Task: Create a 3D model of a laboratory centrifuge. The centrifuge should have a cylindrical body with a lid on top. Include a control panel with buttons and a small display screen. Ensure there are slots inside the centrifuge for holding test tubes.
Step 372:
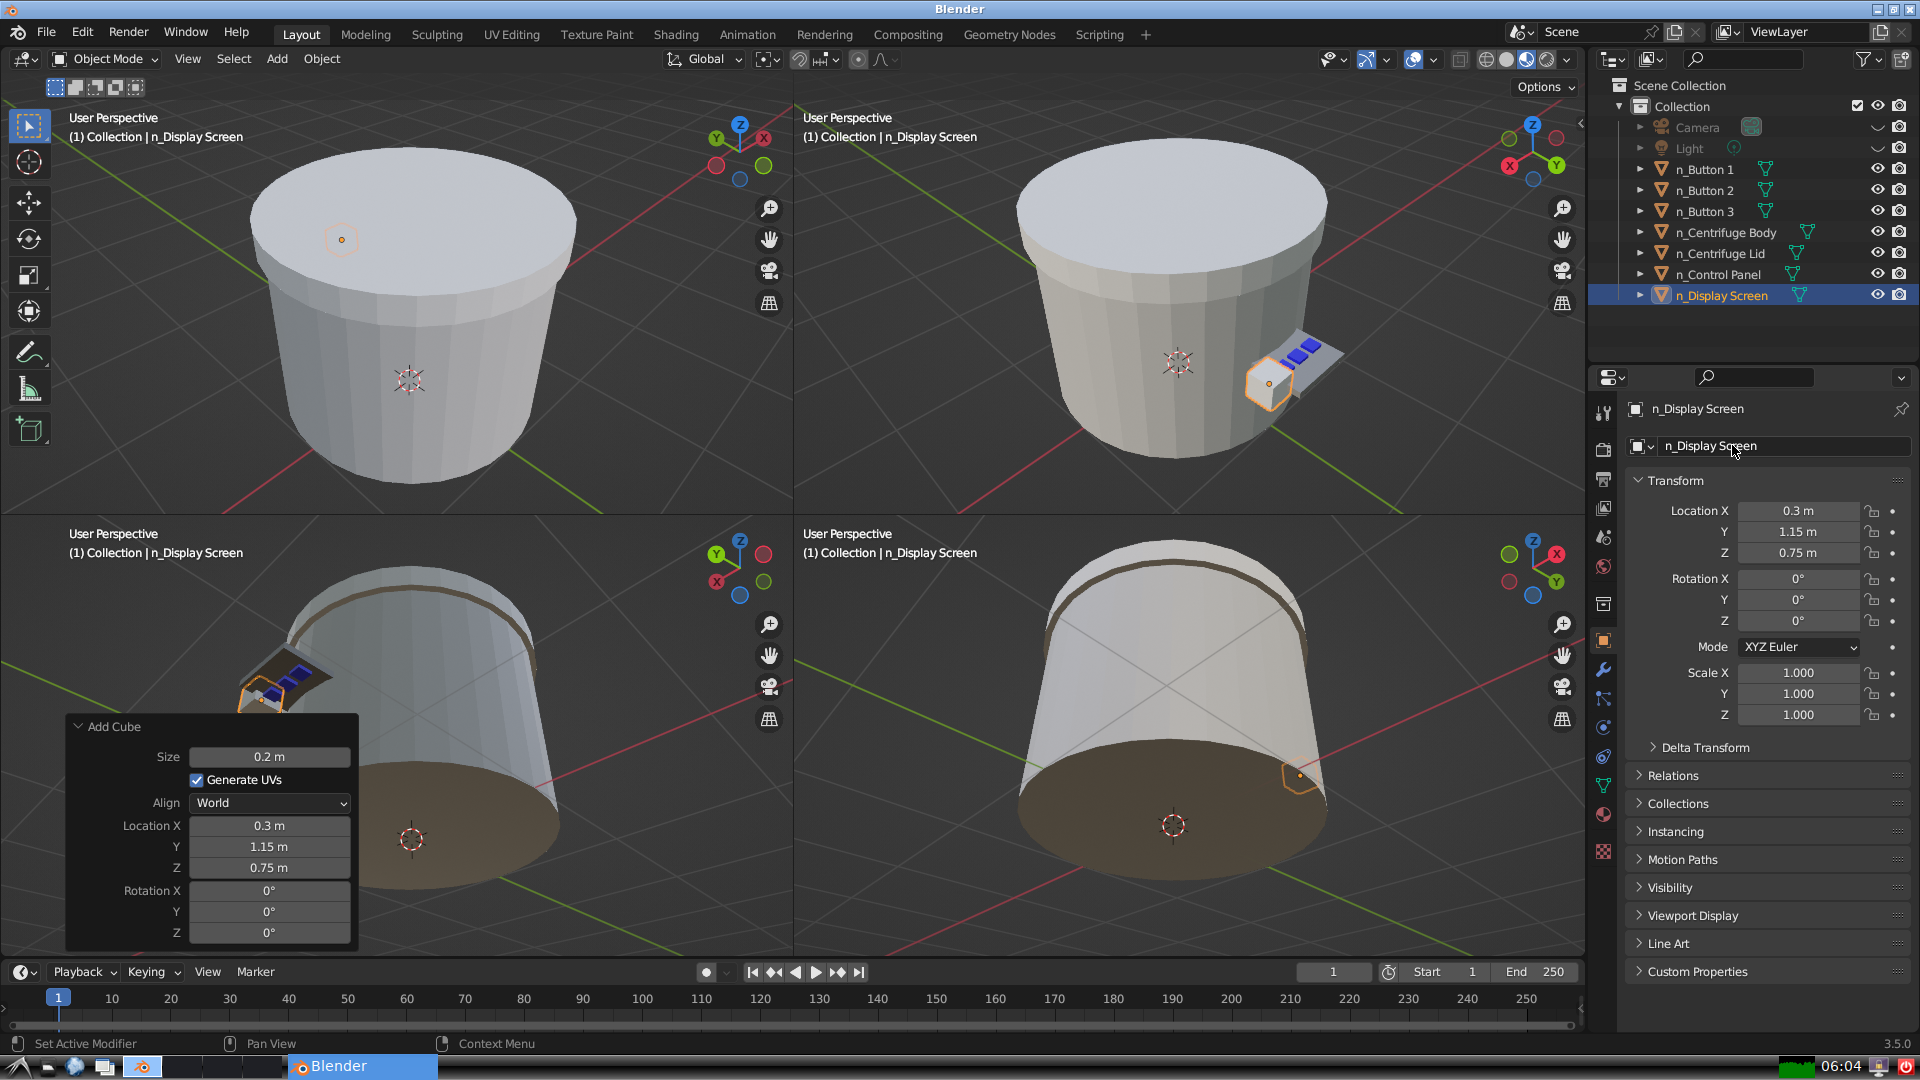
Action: {"mouse_move": [1797, 672]}